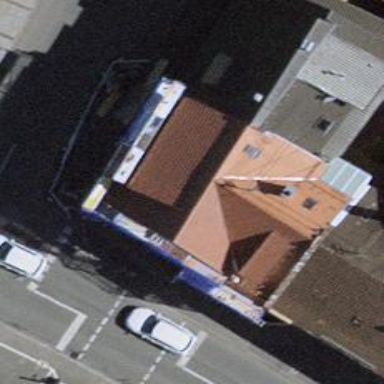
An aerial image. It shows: Convenience shop.